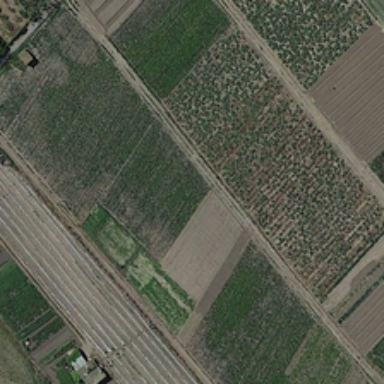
The little farm consists of grass and crops .